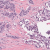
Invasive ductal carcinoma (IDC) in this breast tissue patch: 1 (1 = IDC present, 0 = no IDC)